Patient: sex F, age 47
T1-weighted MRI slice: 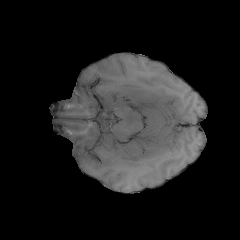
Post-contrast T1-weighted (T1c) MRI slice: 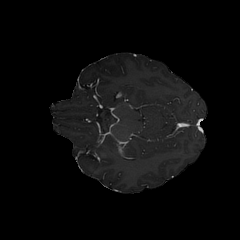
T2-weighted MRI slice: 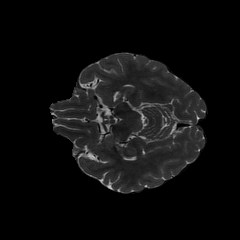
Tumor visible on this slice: no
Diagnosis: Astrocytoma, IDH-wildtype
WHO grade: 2